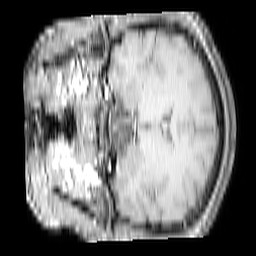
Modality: T1w
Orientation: coronal
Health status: ill
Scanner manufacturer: philips
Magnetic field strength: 3 T
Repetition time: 0.3787 s
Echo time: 0.002908 s